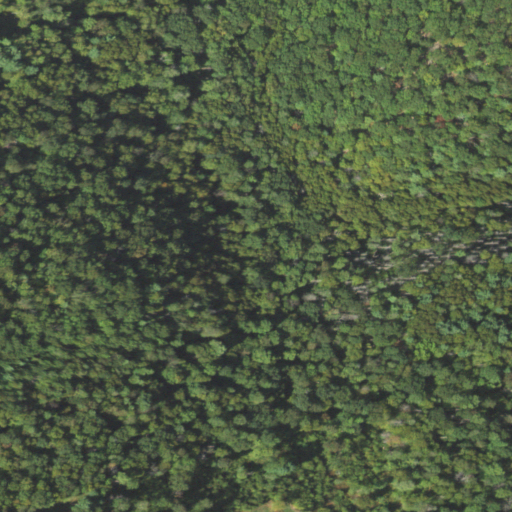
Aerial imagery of gap in Pennsylvania named Erb Gap containing deciduous forest, mixed forest, and evergreen forest